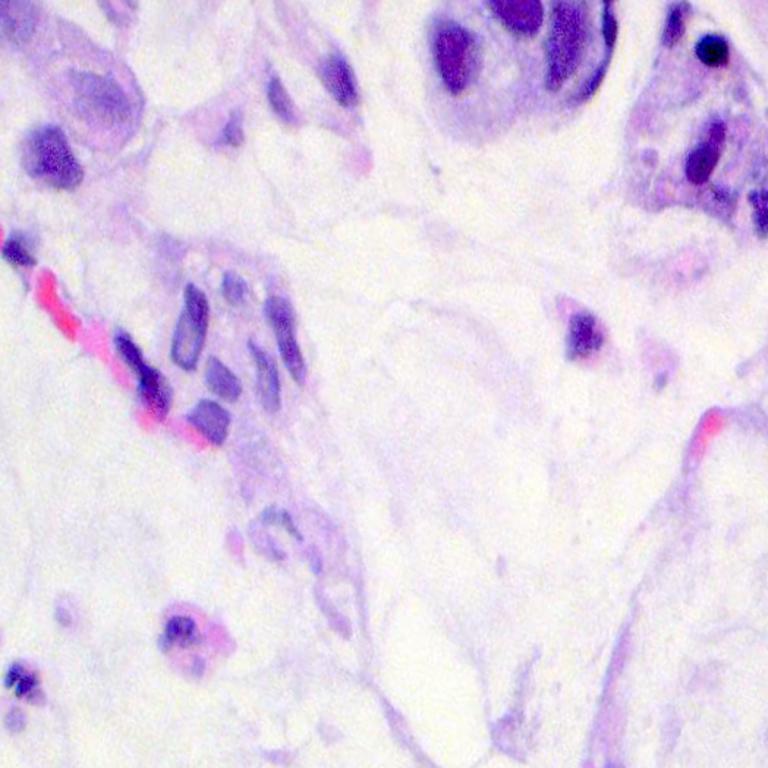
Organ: colon
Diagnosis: adenocarcinomas